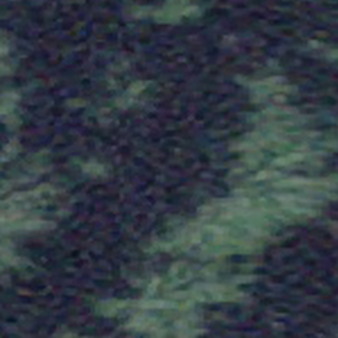
Label: other